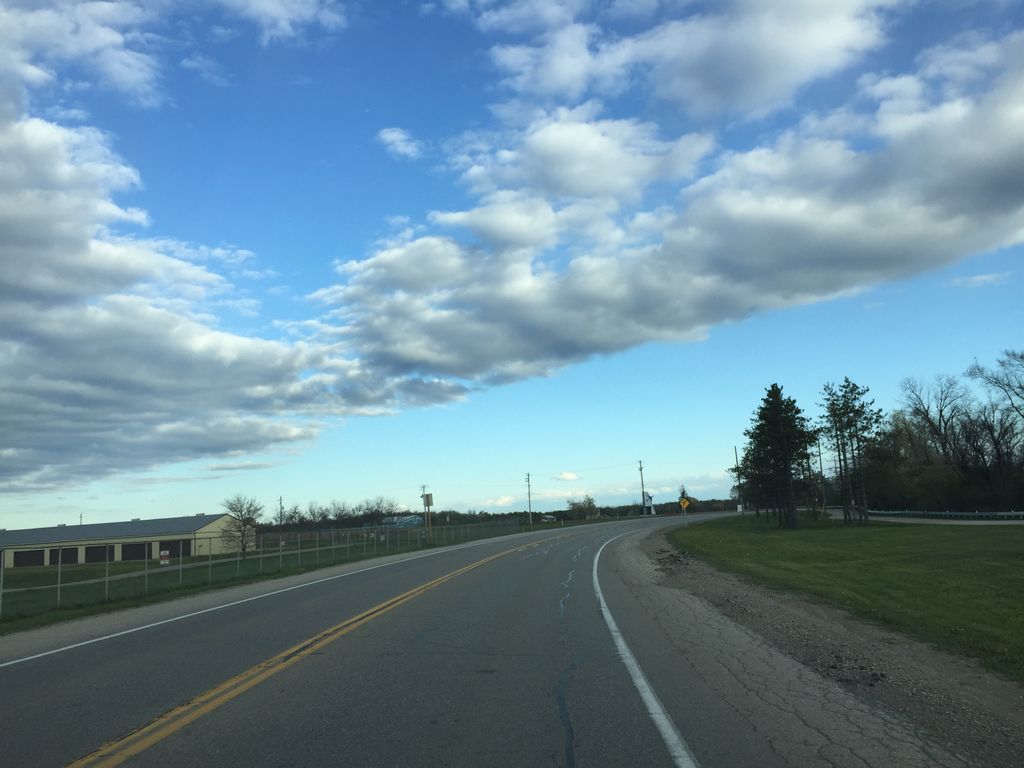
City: kitchener-waterloo